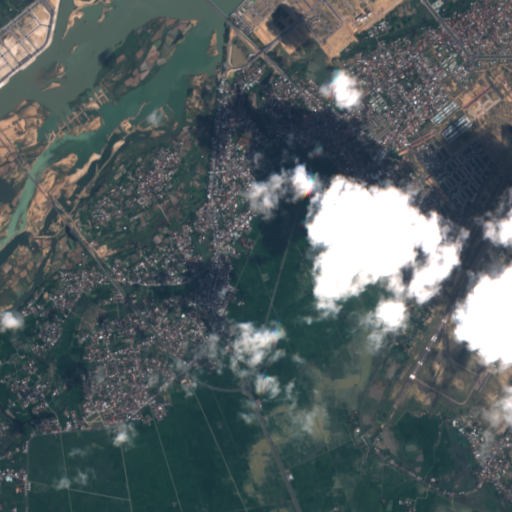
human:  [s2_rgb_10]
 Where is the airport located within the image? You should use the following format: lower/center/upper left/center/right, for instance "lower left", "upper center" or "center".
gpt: The airport is located in the right of the image.
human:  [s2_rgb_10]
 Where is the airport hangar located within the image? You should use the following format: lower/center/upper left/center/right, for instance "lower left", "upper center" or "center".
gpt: The airport hangar is located in the center right of the image.
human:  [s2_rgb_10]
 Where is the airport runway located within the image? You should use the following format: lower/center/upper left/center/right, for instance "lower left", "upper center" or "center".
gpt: The airport runway is located in the right of the image.
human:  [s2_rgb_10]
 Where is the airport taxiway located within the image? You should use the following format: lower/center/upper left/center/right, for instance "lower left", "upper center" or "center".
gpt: The airport taxiway is located in the right of the image.
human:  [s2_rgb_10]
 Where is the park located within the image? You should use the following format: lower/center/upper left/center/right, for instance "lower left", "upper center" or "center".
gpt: There is no park in the image.